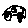
Label: car